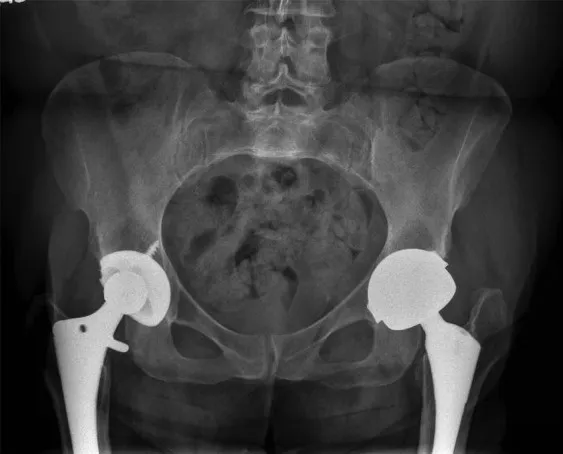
AP pelvis radiographs show right metal-on-polyethylene THA and left metal-on-metal THA. Components appear in appropriate positions without obvious signs of loosening. AP, anterior-posterior; THA, total hip arthroplasty.
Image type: radiology (x_ray)